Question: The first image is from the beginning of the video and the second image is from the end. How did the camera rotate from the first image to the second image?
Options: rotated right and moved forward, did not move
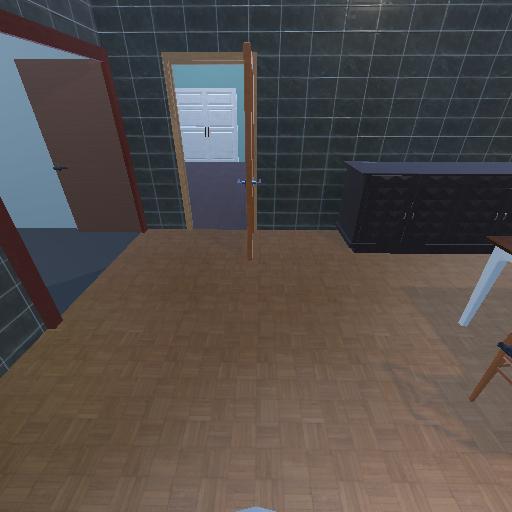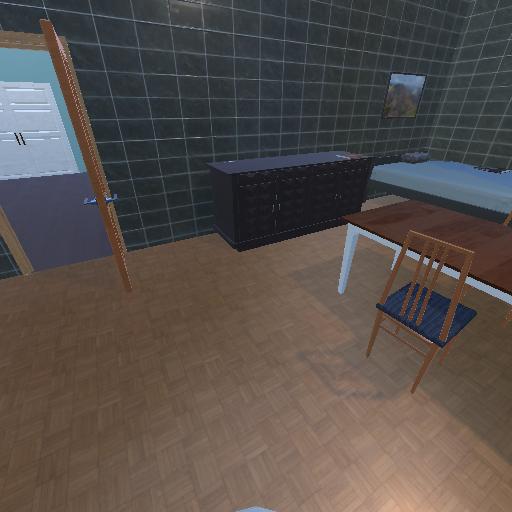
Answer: rotated right and moved forward